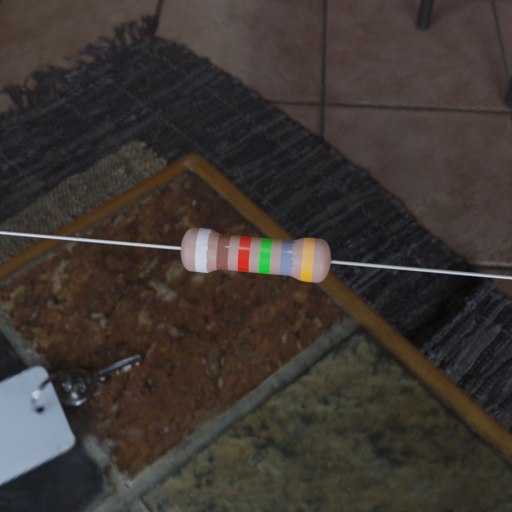
Resistor colour bands (in order): silver, brown, red, green, gray, orange